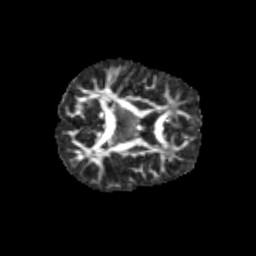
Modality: FA
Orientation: axial
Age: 9
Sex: female
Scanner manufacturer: siemens
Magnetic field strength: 3 T
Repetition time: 3.8 s
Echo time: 0.07 s